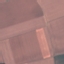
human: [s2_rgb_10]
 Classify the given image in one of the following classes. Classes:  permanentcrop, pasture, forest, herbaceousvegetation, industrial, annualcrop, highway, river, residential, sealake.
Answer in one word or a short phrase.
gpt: AnnualCrop